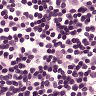
Metastatic tissue present: no